Field crop: tomato
Growth stage: 2
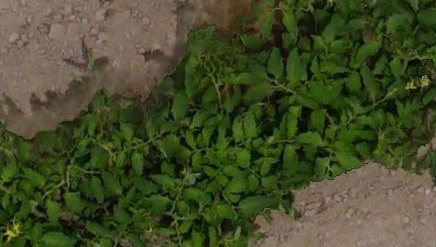
Species: tomato